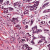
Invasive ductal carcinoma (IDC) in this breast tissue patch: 1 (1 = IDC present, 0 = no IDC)